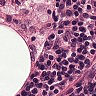
Metastatic tissue present: no